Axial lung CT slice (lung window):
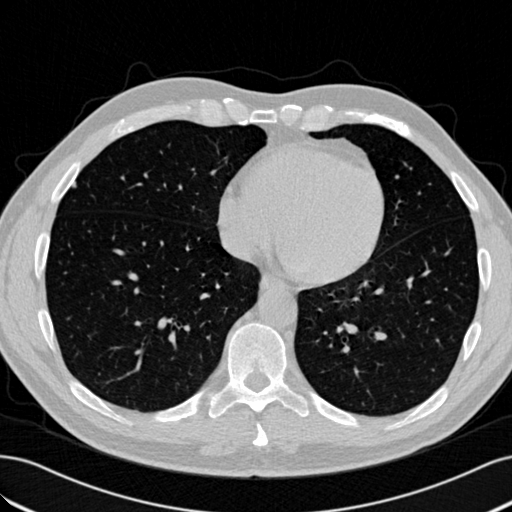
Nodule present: yes
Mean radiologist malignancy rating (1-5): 1